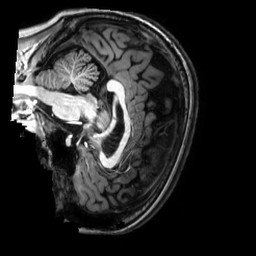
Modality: T1w
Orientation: sagittal
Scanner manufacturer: philips
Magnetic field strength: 3 T
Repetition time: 0.0096 s
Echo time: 0.0046 s